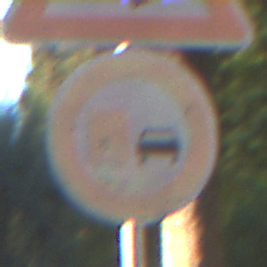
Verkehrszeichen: UeberholverbotKraftfahrzeuge
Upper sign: AmphibienwanderungRechts
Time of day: MorningAfternoon
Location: Outdoor (Suburban)
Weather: Clear
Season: NotSpecified
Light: Natural